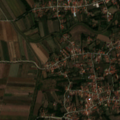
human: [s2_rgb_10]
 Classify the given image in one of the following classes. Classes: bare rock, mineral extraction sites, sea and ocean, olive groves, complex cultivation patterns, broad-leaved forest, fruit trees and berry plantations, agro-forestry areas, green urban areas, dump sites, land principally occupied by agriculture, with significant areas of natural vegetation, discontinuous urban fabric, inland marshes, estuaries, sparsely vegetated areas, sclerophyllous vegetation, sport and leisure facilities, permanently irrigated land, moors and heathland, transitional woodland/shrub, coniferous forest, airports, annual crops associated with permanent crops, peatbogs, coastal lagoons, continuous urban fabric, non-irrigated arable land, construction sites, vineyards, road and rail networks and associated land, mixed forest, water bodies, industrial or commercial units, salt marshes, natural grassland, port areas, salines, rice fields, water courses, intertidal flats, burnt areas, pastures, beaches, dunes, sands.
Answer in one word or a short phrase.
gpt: discontinuous urban fabric, non-irrigated arable land, complex cultivation patterns